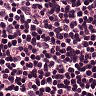
Metastatic tissue present: no